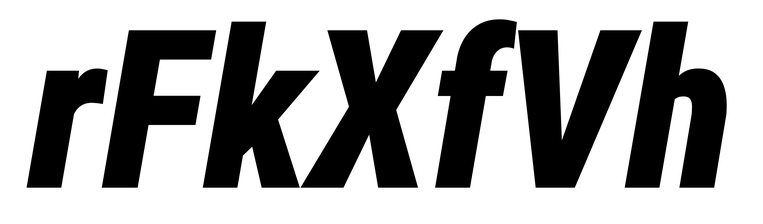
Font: Roboto-Italic_Condensed_Black_Italic